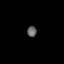
Tissue: skin
Cell type: Epithelial cells
Senescence score: 0.2795
Nuclear area (px): 97
Mean DAPI intensity: 102.485